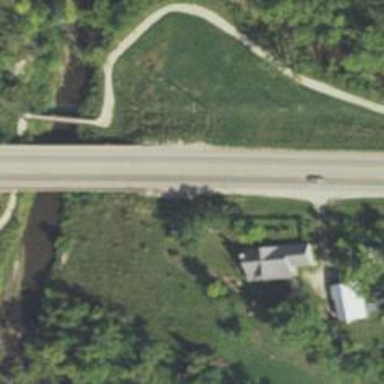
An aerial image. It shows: Primary highway with bridge.